Question: I'm working on a small game written in Java (but the question is language-agnostic). Since I wanted to explore various design patterns, I got hung up on the <URL> as an alternative to typical deep hierarchical inheritance.
Now, after writing several thousand lines of code, I'm a bit confused. I think understand the pattern and I enjoy using it. I think it's very cool and Starbucks-ish, but it feels that the benefit it provides is somewhat short-lived and (what irks me most) heavily dependent on your granularity.
Here's a picture from the second article above:

I love the way objects (Game entities, or whatever you want to call them) have a minimal set of components and the inferred idea is that you could write code that looks something like:
'''
BaseEntity Alien = new BaseEntity();
BaseEntity Player = new BaseEntity();
Alien.addComponent(new Position(), new Movement(), new Render(), new Script(), new Target());
Player.addComponent(new Position(), new Movement(), new Render(), new Script(), new Physics());
'''
.. which would be really nice... but in REALITY, the code ends up looking something like
'''
BaseEntity Alien = new BaseEntity();
BaseEntity Player = new BaseEntity();
Alien.addComponent(new Position(), new AlienAIMovement(), new RenderAlien(), new ScriptAlien(), new Target());
Player.addComponent(new Position(), new KeyboardInputMovement(), new RenderPlayer(), new ScriptPlayer(), new PhysicsPlayer());
'''
It seems that I end up having some very specialized components that are made up of lesser components. Often times, I have to make some components that have dependencies of other components. After all, how can you render if you have no position? Not only that, but the way you end up rendering a player vs. an alien vs. a grenade can be fundamentally different. You can't have ONE component that dictates all three, unless you make a very big component (in which case... why are you using the composite pattern anyway?)
To give another real-life example. I have characters in my game that can equip various gear. When a piece of gear is equipped, some statistics are changed as well as what's displayed visually. Here's what my code looks like right now:
'''
billy.addControllers(new Movement(), new Position(), new CharacterAnimationRender(), new KeyboardCharacterInput());
billy.get(CharacterAnimationRender.class).setBody(BODY.NORMAL_BODY);
billy.get(CharacterAnimationRender.class).setFace(FACE.BLUSH_FACE);
billy.get(CharacterAnimationRender.class).setHair(HAIR.RED_HAIR);
billy.get(CharacterAnimationRender.class).setDress(DRESS.DRAGON_PLATE_ARMOR);
'''
The above 'CharacterAnimationRender.class' only affects what's displayed VISUALLY. So I clearly need to make another Component that handles gear stats. However, why would I do something like:
'''
billy.addControllers(new CharacterStatistics());
billy.get(CharacterAnimationRender.class).setBody(BODY.NORMAL_BODY);
billy.get(CharacterStatistics.class).setBodyStats(BODY_STATS.NORMAL_BODY);
'''
When I can just make a 'CharacterGearStuff' controller/component that handles BOTH the distribution of stats as well as the visual change?
Bottom line, I'm not sure how this is supposed to help productivity since unless you want to handle everything manually, you still have to create "meta-components" that depend on 2+ components (and modify/cross-modify all of their sub-components - bringing us back to OOP). Or maybe I'm thinking about it completely wrong. Am I?
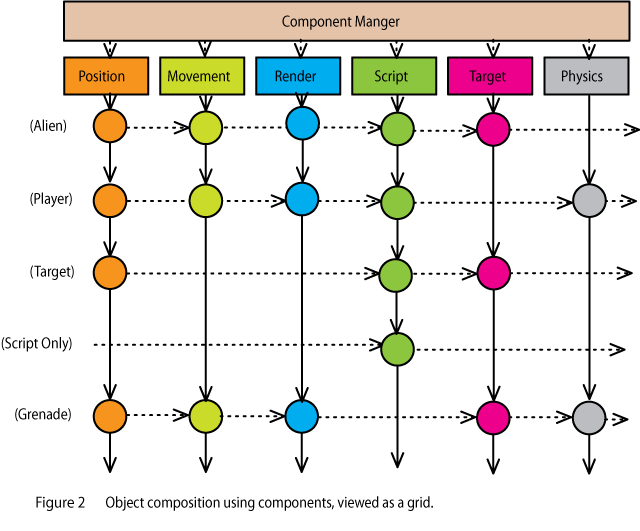
Answer: It sounds like you've slightly misunderstood the component pattern.
Components are data ONLY, no code. If you have code in your component, it's not a component any more - it's something more complex.
So, for instance, you should be able to trivially share your CharacterAnimationRender and CharacterStatistics, e.g.:
'''
CharacterStats { int BODY }
CharacterGameStats { ...not sure what data you have that affects gameplay, but NOT the rendering... }
CharacterVisualDetails { int FACE, int HAIR }
'''
...but there is for these to be aware of the existence of each other. The moment you talk about "dependencies" between components, I suspet you've got lost. How can one struct of ints "depend upon" another struct of ints? They can't. They're just chunks of data.
...
Going back to your concerns at the start, that you end up with:
'''
Alien.addComponent(new Position(), new AlienAIMovement(), new RenderAlien(), new ScriptAlien(), new Target());
Player.addComponent(new Position(), new KeyboardInputMovement(), new RenderPlayer(), new ScriptPlayer(), new PhysicsPlayer());
'''
...that's perfect. ASSUMING you've written those components correctly, you've split out the data into small chunks that are easy to read/debug/edit/code against.
However, this is making guesses because you haven't specified what's inside those components ... e.g. AlienAIMovement - what's in that? Normally, I'd expect you to have a "AIMovement()", and then edit it to make it into an Alien's version, e.g. change some internal flags in that component to indiate it's using the "Alien" functions in your AI system.